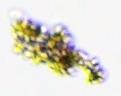
Label: Detritus